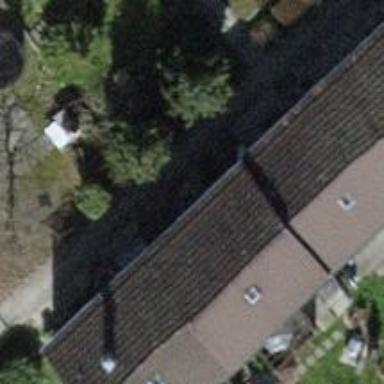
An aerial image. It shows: House with tiled roof.